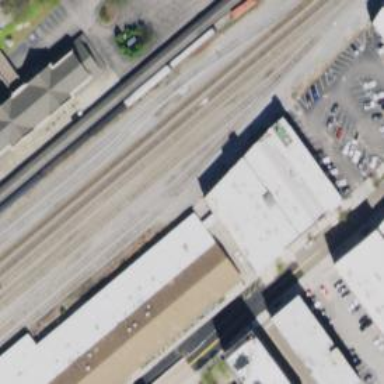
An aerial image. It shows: Railway siding with rails.